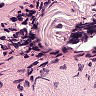
Metastatic tissue present: no